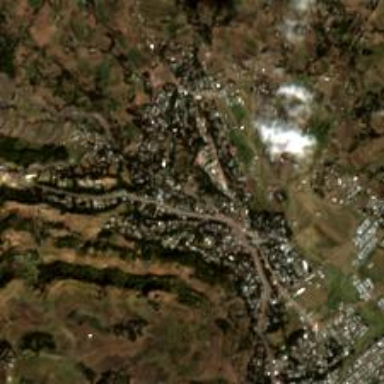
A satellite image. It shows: Town.